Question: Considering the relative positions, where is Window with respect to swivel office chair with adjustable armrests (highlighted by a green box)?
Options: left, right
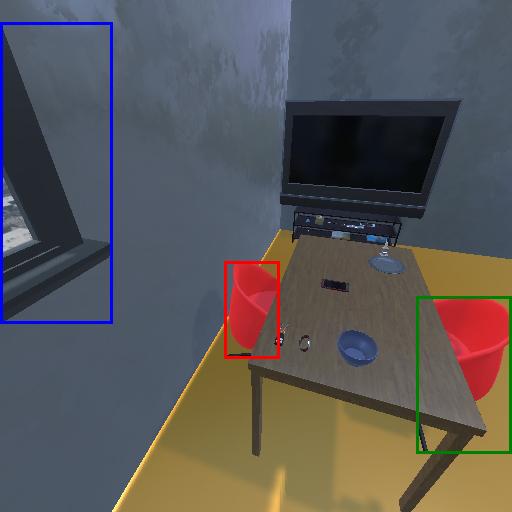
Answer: left